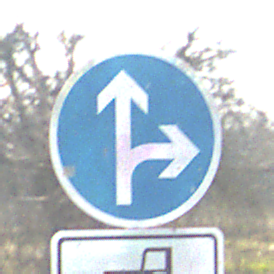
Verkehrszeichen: VorgeschriebeneFahrtrichtungGeradeausOderRechts
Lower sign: MehrspurigeFahrzeugeFrei8
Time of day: MorningAfternoon
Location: Outdoor (Suburban)
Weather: PartlyCloudy
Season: NotSpecified
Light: Natural